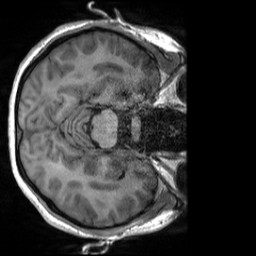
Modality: T1w
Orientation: axial
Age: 33
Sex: female
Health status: healthy
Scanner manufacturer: siemens
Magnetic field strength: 3 T
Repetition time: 2 s
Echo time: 0.00232 s